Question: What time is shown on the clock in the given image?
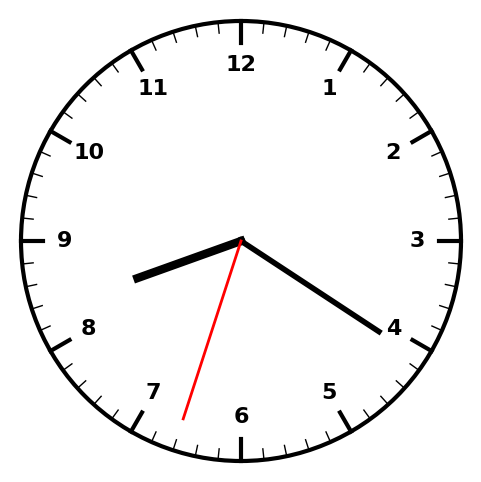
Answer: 08:20:33